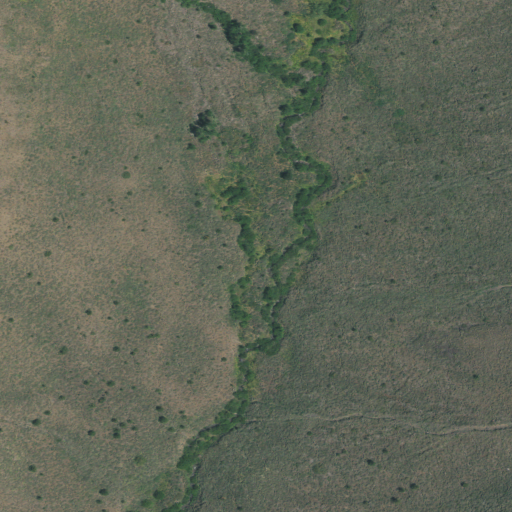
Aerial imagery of valley in Oregon named Wildhorse Canyon containing only shrub